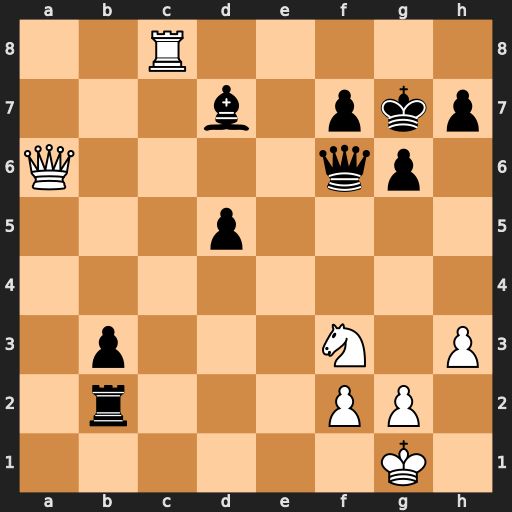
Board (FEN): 2R5/3b1pkp/Q4qp1/3p4/8/1p3N1P/1r3PP1/6K1
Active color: w
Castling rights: -
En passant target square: -
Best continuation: Rg8+ Kxg8 Qxf6